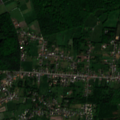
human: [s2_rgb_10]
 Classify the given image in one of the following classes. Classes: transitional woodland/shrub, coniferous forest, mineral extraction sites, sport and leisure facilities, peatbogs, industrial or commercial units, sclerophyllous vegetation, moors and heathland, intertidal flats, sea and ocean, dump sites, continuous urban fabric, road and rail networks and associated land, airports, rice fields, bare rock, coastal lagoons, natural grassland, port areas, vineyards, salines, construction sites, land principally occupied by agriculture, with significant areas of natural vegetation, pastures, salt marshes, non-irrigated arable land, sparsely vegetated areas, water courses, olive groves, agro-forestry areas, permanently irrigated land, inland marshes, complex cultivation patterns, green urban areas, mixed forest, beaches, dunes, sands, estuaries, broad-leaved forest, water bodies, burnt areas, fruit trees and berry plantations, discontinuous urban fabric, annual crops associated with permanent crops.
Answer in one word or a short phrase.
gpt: discontinuous urban fabric, sport and leisure facilities, pastures, complex cultivation patterns, broad-leaved forest